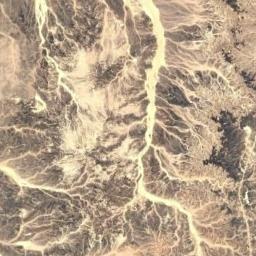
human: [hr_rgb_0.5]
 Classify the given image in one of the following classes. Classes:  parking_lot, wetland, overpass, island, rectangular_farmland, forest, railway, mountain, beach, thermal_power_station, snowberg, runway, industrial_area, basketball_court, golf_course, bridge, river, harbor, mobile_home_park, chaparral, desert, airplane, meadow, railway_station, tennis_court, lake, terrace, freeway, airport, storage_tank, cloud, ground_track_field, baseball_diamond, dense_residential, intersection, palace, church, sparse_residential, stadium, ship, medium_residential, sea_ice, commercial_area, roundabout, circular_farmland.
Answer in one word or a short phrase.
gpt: mountain